Question:
I have this SQL:
'''
SELECT *
FROM table
WHERE number >= '" + numberFrom + "'
AND number <= '" + numberTo + "'
ORDER BY number DESC
'''
(number is "text" field)
'numberFrom' and 'numberTo' are a range from "1080" to "2000",
but if i have one record with number "108" the 'SELECT' find this record (even if we know that is out of the range).
How i can fix this?
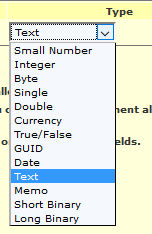
Answer: You are doing where for that matter '9' > '19'.
If you want to compare numbers you should use numbers.